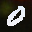
Label: 0